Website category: auto
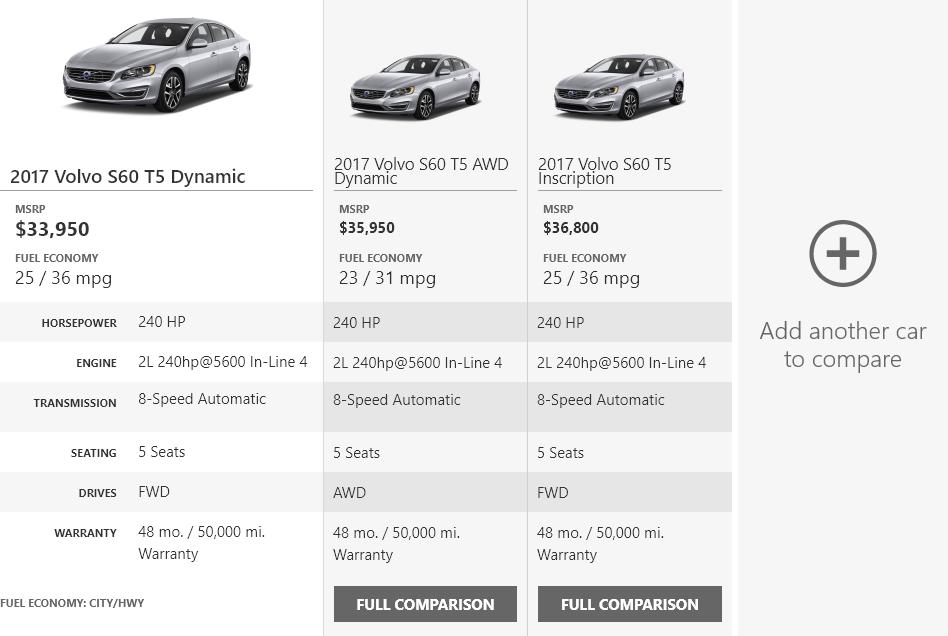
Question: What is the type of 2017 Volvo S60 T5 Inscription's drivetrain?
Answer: FWD

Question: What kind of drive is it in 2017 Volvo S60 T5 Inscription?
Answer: FWD

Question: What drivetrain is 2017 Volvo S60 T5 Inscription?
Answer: FWD

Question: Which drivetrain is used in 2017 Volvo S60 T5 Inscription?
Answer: FWD

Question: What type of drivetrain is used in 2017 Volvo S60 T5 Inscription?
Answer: FWD

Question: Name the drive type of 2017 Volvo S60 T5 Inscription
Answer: FWD

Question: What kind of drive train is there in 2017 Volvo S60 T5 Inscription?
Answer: FWD

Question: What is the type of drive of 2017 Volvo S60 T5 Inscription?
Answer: FWD

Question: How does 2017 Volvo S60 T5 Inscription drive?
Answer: FWD

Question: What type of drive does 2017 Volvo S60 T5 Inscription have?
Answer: FWD

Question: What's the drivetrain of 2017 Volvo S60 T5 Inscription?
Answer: FWD

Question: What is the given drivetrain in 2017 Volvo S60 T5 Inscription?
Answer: FWD

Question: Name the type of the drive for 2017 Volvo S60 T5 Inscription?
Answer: FWD

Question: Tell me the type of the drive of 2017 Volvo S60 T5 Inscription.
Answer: FWD

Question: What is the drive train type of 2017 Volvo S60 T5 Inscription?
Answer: FWD

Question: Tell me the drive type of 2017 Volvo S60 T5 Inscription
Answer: FWD

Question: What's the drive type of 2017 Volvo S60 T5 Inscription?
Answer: FWD

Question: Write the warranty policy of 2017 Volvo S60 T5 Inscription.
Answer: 48 mo. / 50,000 mi. Warranty

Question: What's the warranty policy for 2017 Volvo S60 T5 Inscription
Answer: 48 mo. / 50,000 mi. Warranty

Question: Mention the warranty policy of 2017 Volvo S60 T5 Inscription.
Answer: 48 mo. / 50,000 mi. Warranty

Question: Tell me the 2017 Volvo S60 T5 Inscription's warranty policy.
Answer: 48 mo. / 50,000 mi. Warranty